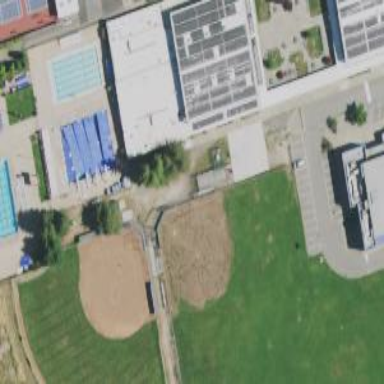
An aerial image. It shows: Softball pitch for leisure land activities.